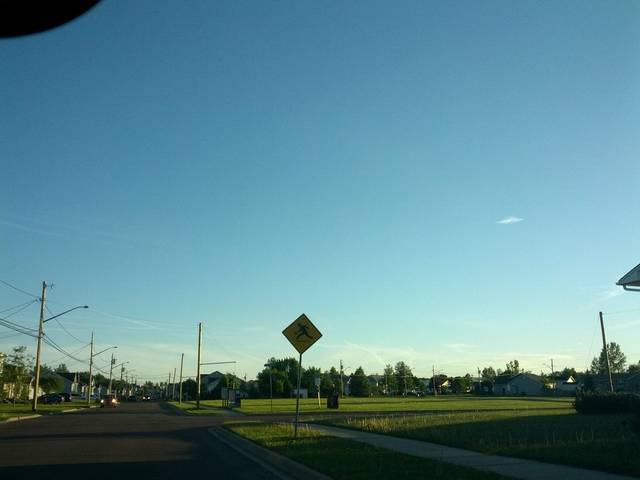
Region: Canada
Coordinates: 46.12, -64.849